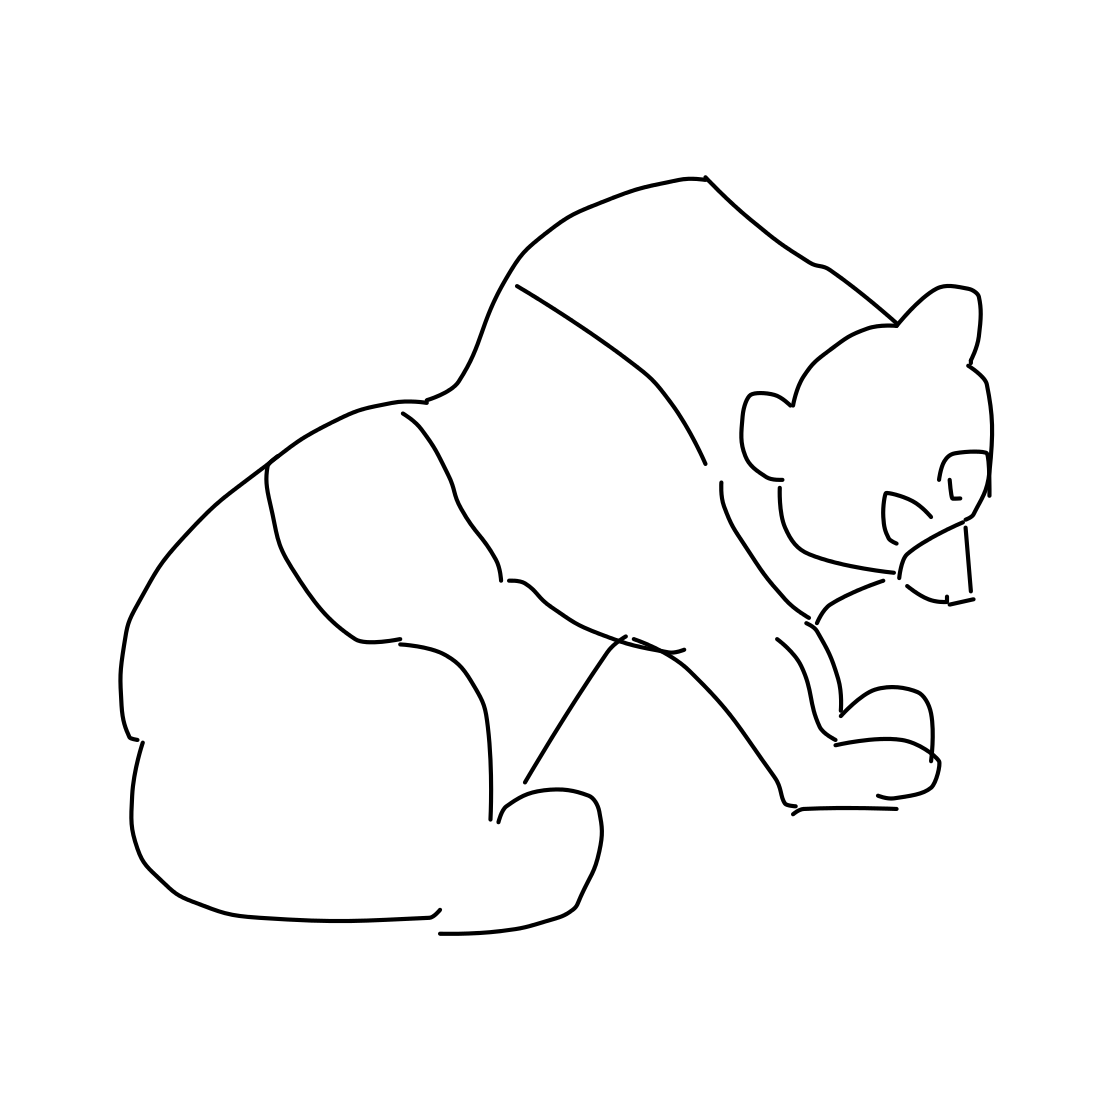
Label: panda